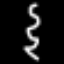
Label: squiggle